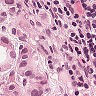
Metastatic tissue present: yes